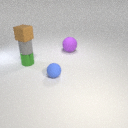
large purple rubber sphere behind small green metal cylinder